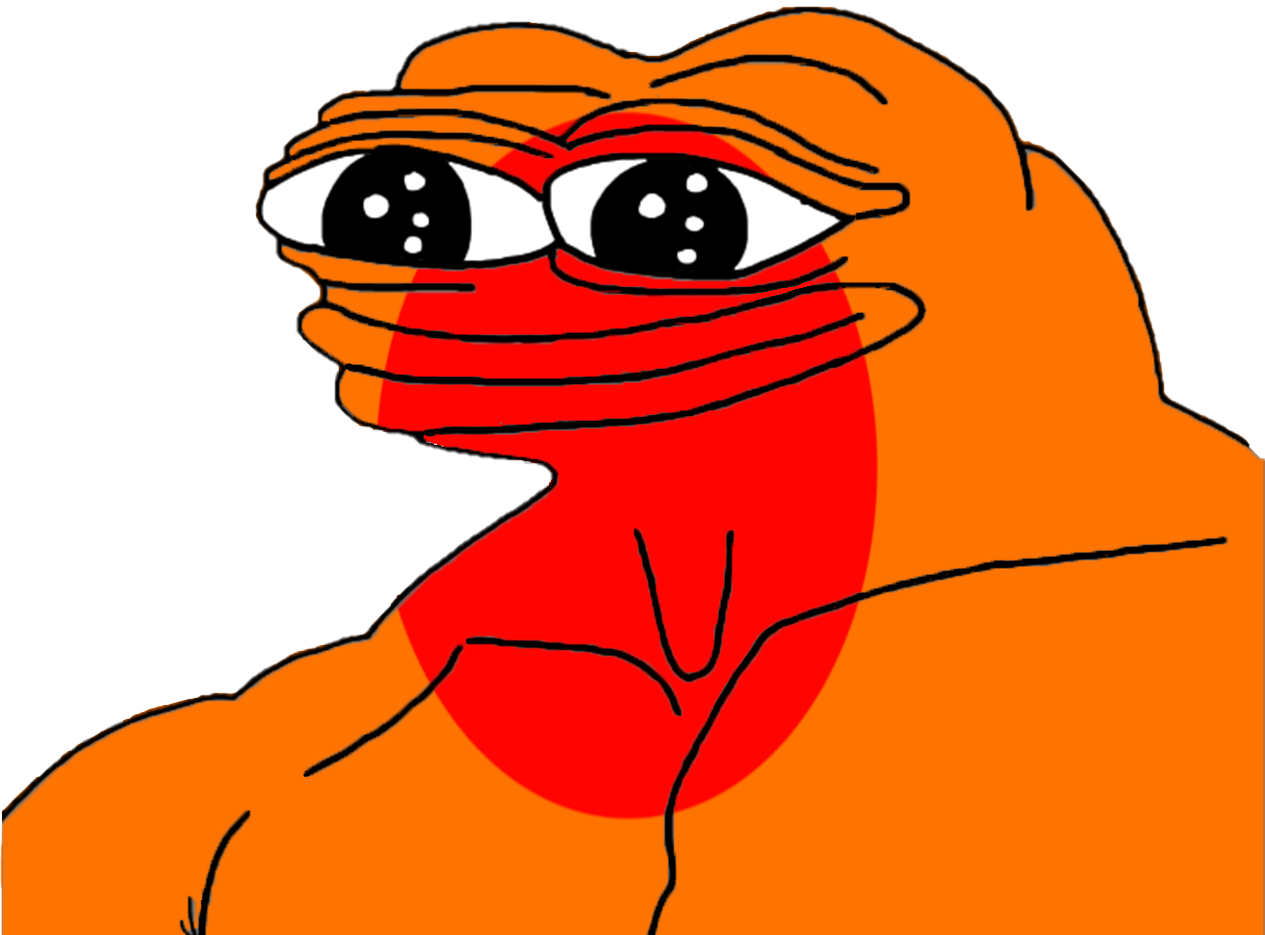
Label: 5_Pepe